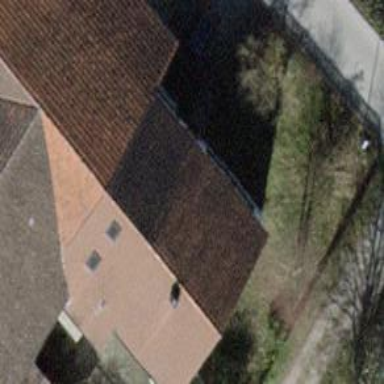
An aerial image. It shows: Gabled roof farm building.